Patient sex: F
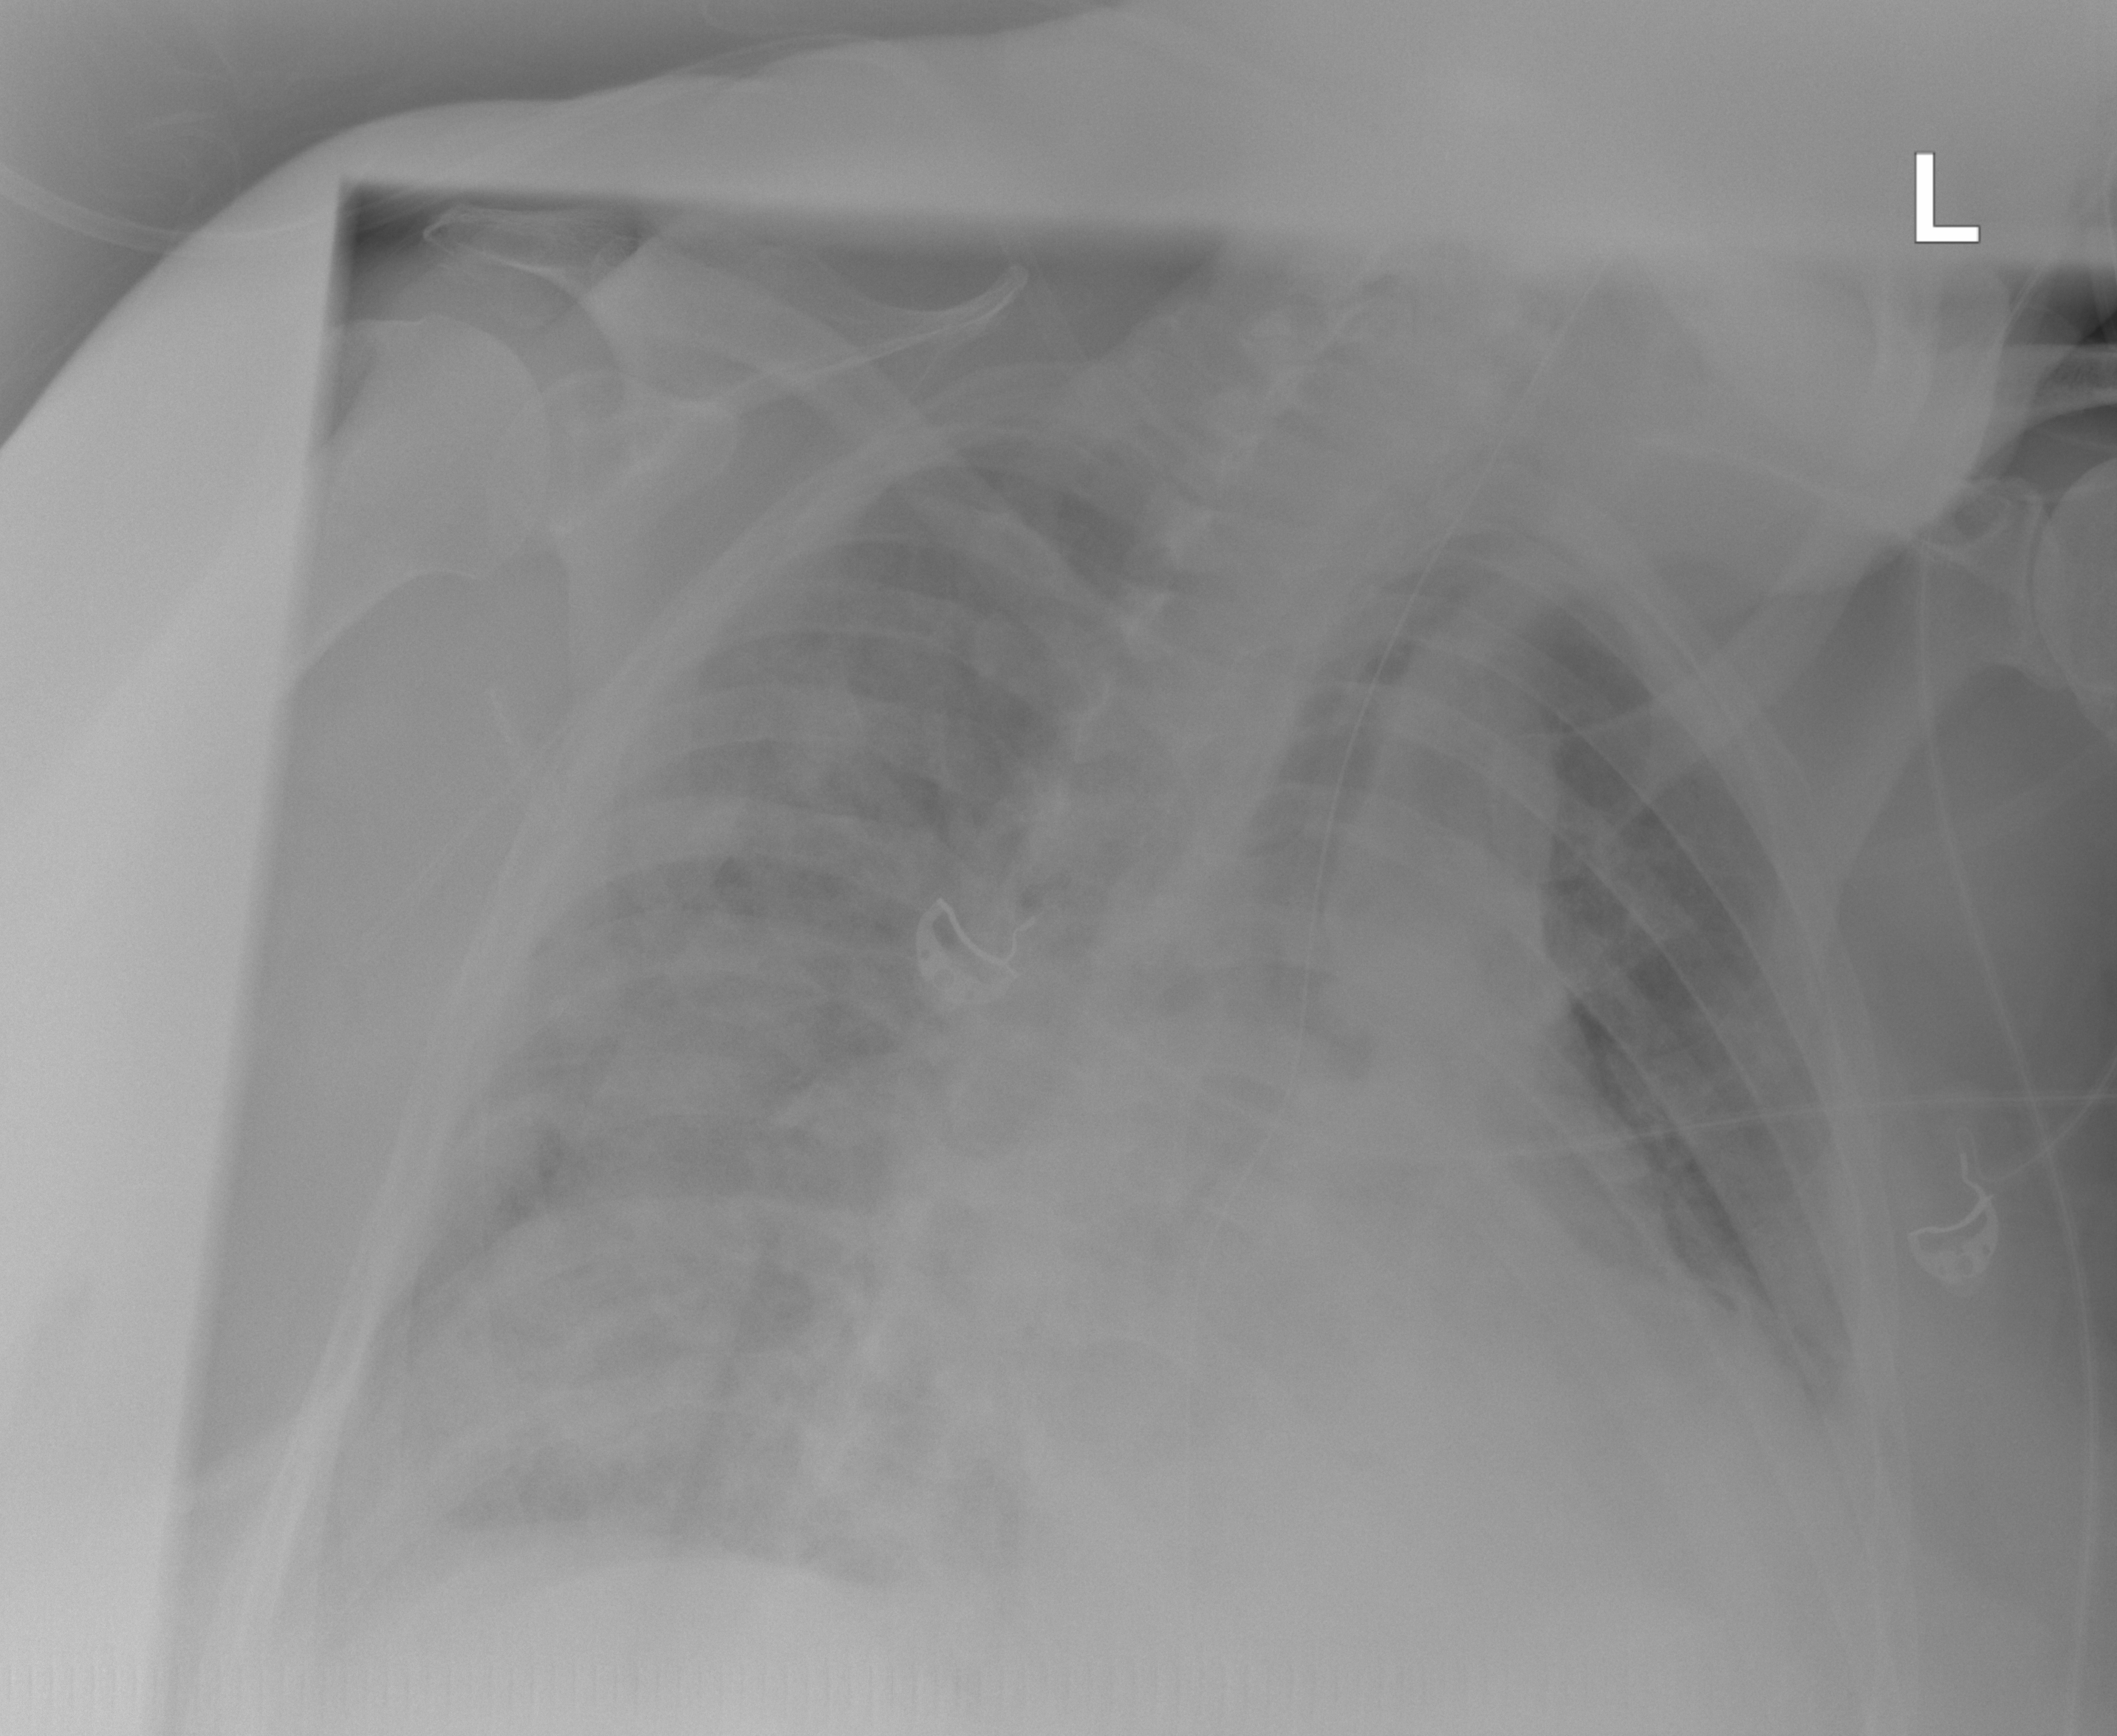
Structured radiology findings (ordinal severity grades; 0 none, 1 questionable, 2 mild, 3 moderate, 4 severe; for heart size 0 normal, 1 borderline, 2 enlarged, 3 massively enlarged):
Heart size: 1
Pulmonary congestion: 0
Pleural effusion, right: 2
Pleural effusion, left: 2
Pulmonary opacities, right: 2
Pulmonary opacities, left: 0
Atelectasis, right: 2
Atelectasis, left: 0